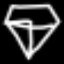
Label: diamond